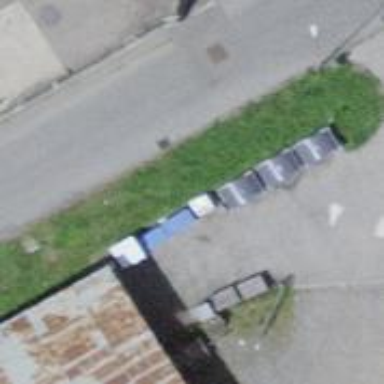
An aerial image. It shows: Recycling center.